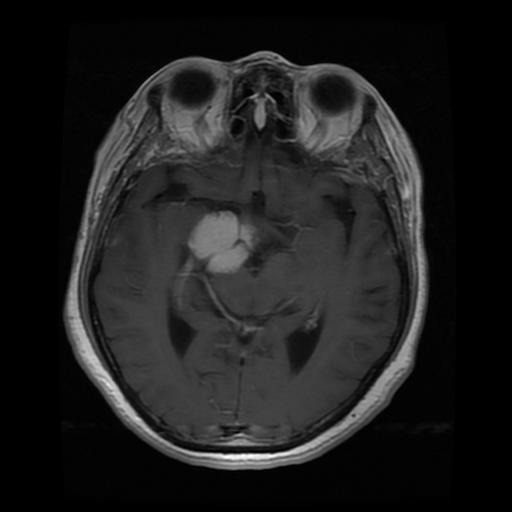
Label: meningioma